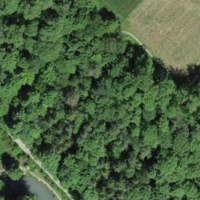
EUNIS habitat code: 41
Species observed at this site:
Impatiens parviflora